Chest X-ray. View position: AP
Patient age: 63
Patient sex: M
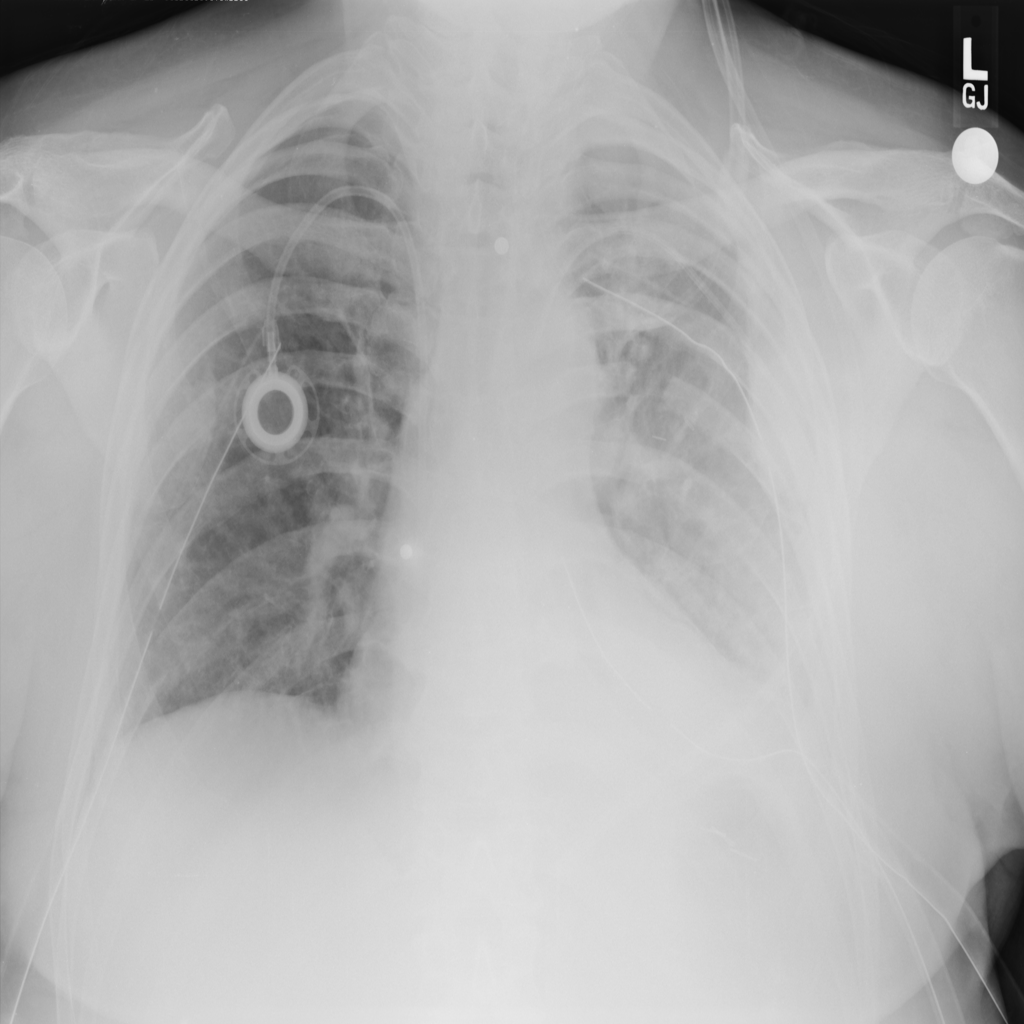
Finding: Pneumothorax